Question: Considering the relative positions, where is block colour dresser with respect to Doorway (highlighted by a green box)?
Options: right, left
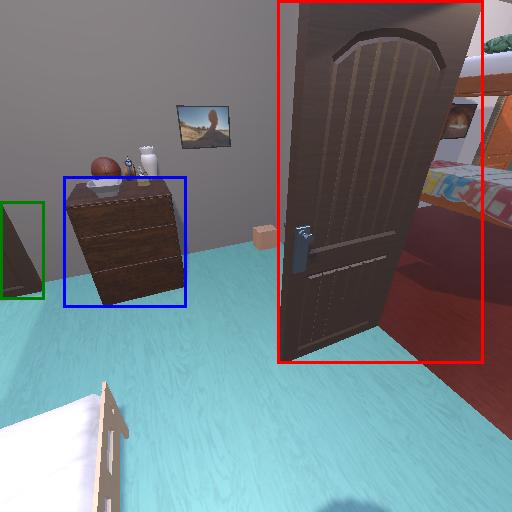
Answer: right